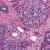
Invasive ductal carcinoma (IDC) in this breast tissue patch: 0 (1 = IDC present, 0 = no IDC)